Field crop: maize
Growth stage: 1
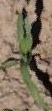
Species: maize